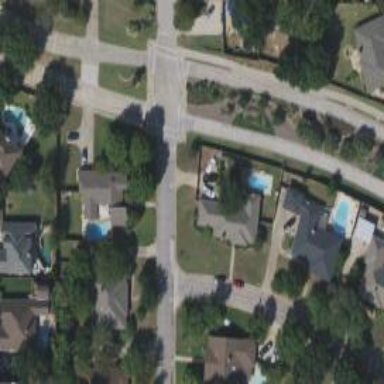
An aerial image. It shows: Smooth asphalt road in residential area.